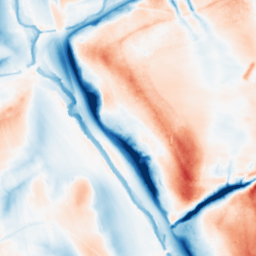
Category: classical
Decomposition family: gaussian_anisotropic
Decomposition parameters: sigma_x: 20
sigma_y: 5
Upsampling method: linear_exact
Upsampling parameters: scale: 2
Upsampling scale: 2